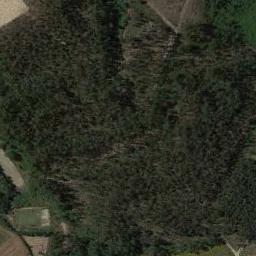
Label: forest